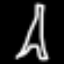
Label: The Eiffel Tower